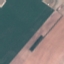
Label: AnnualCrop